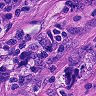
Metastatic tissue present: yes